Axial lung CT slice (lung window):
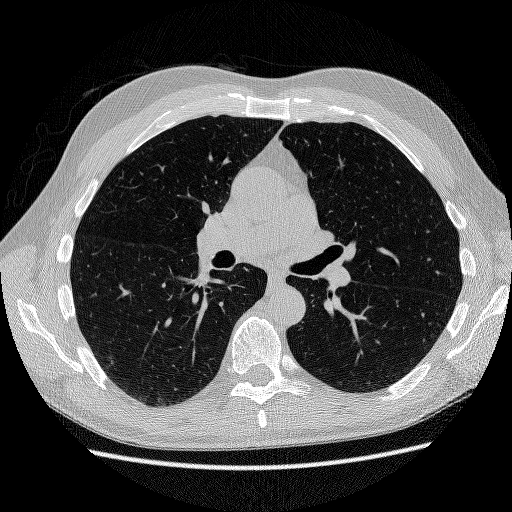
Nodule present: no